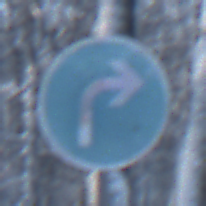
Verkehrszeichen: VorgeschriebeneFahrtrichtungRechts
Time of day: MorningAfternoon
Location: Outdoor (Nature)
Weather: Clear
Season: Winter
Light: Natural